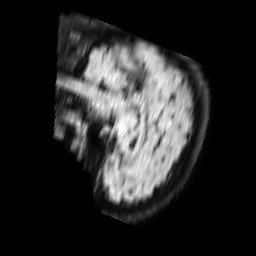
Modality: FLAIR
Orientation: sagittal
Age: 60
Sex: male
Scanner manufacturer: philips
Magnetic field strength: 1.5 T
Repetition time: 6 s
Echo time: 0.1031 s